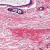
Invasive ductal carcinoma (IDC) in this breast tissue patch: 0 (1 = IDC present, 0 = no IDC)